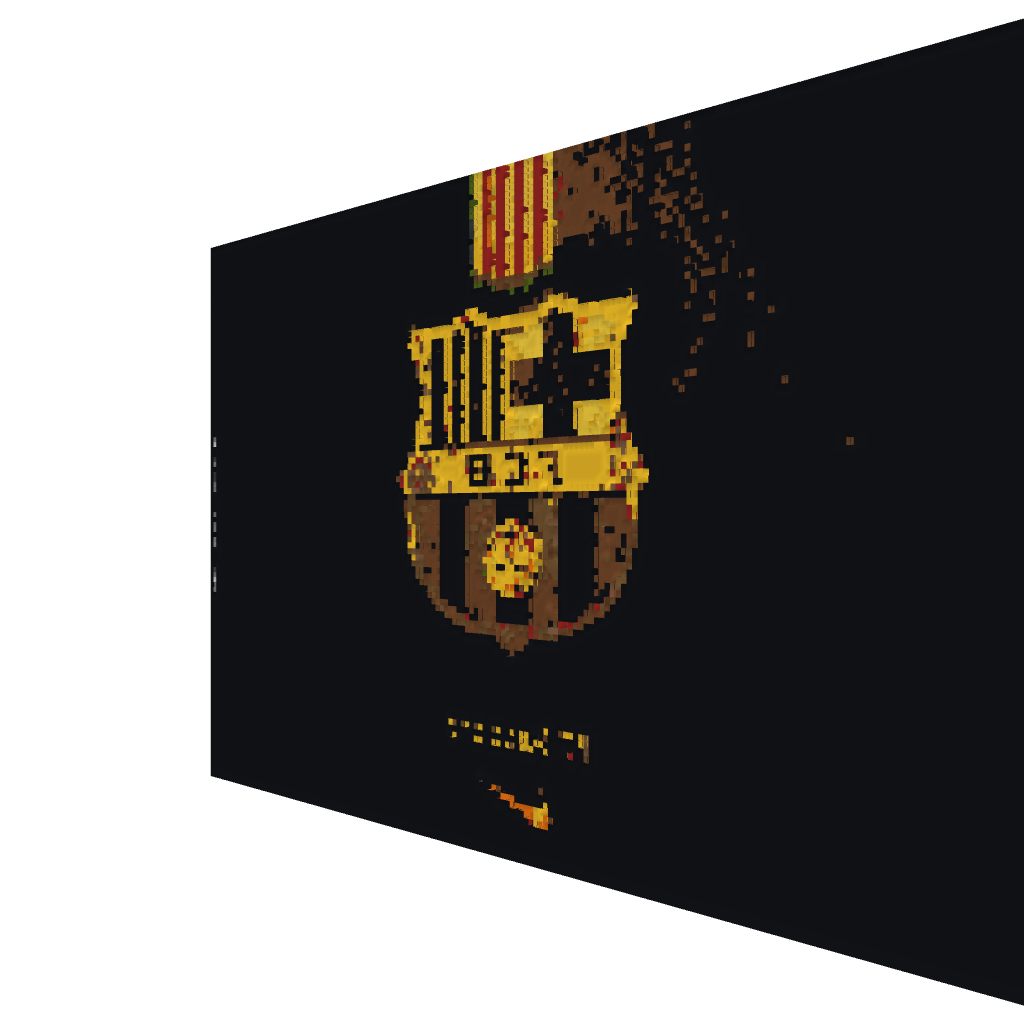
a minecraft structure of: F.C Barcelona